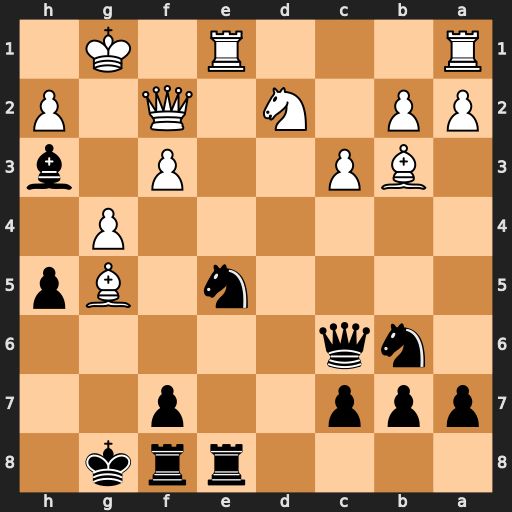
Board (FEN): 4rrk1/ppp2p2/1nq5/4n1Bp/6P1/1BP2P1b/PP1N1Q1P/R3R1K1
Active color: b
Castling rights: -
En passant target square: -
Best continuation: Nd3 Rxe8 Nxf2 Rxf8+ Kxf8